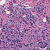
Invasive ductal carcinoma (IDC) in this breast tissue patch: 1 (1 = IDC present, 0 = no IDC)